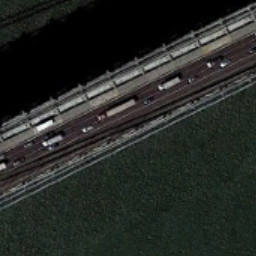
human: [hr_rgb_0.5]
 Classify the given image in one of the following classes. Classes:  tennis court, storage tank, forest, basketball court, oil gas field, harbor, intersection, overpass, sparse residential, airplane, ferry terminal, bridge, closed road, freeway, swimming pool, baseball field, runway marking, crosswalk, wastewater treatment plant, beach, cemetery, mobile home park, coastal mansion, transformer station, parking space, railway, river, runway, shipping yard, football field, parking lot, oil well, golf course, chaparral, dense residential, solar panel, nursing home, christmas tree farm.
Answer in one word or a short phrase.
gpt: bridge